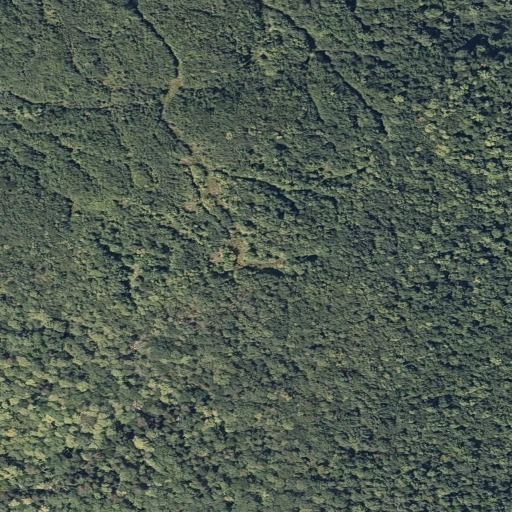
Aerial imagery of mountain in Maine named Norton Mountain containing deciduous forest and mixed forest